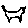
Label: cat